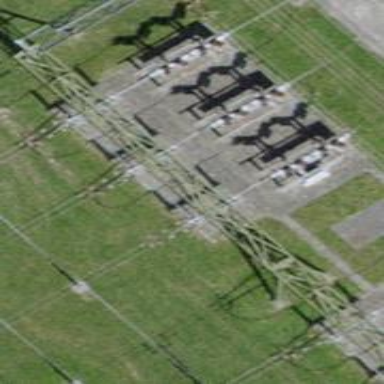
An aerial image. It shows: Insulator used in power systems.